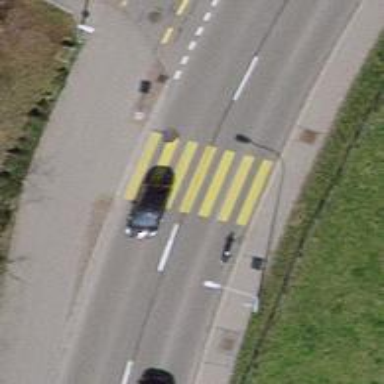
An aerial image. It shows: Uncontrolled crossing on the road.